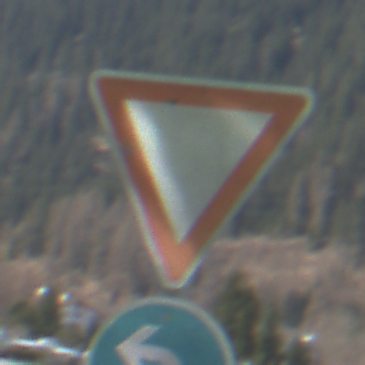
Verkehrszeichen: VorfahrtGewaehren
Zusatzzeichen unten: VorgeschriebeneFahrtrichtungLinks
Umgebung: Outdoor, Nature
Tageszeit: MorningAfternoon
Wetter: PartlyCloudy
Licht: Natural
Jahreszeit: NotSpecified
Kontrast: HighContrast